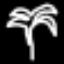
Label: palm tree